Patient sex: M
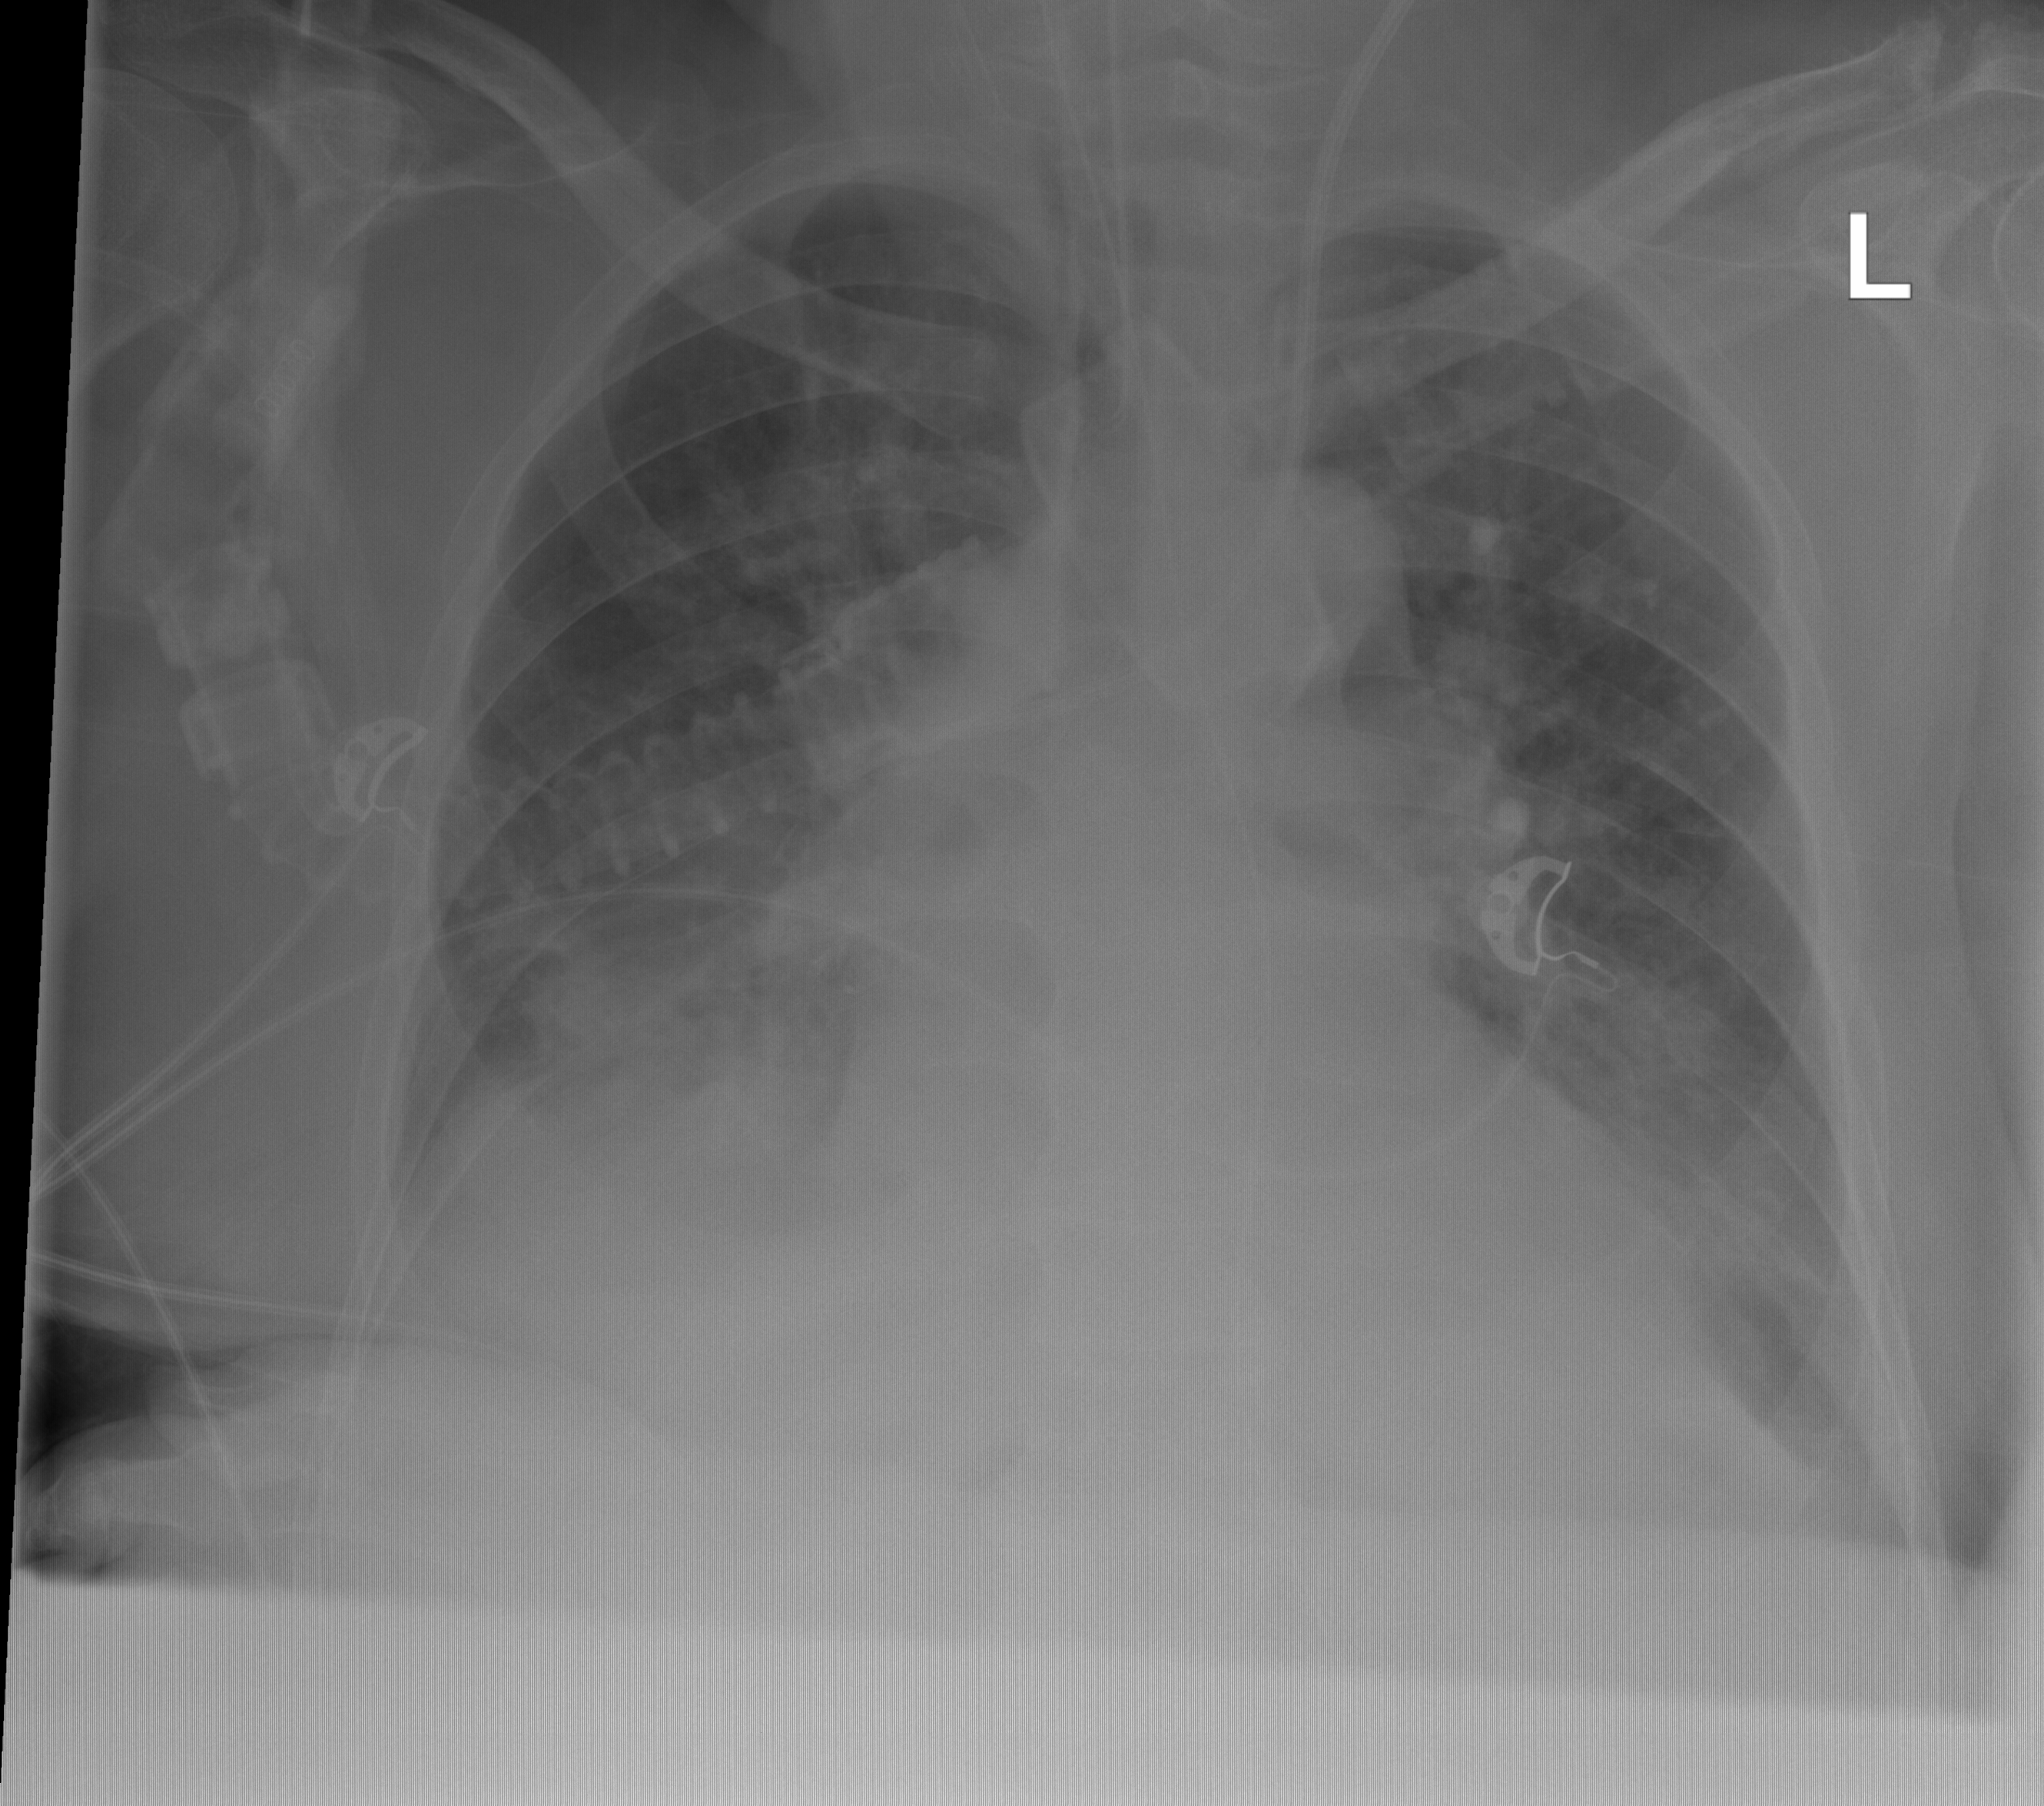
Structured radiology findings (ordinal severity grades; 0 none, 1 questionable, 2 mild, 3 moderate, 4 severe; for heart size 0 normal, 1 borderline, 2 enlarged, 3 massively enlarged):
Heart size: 1
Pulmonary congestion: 2
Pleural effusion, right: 2
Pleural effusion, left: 2
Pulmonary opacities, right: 2
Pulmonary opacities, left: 0
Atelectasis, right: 2
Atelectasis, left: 2